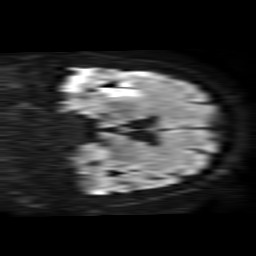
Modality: TRACE
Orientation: coronal
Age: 75
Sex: female
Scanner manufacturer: philips
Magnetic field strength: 1.5 T
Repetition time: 3.486 s
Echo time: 0.07078 s